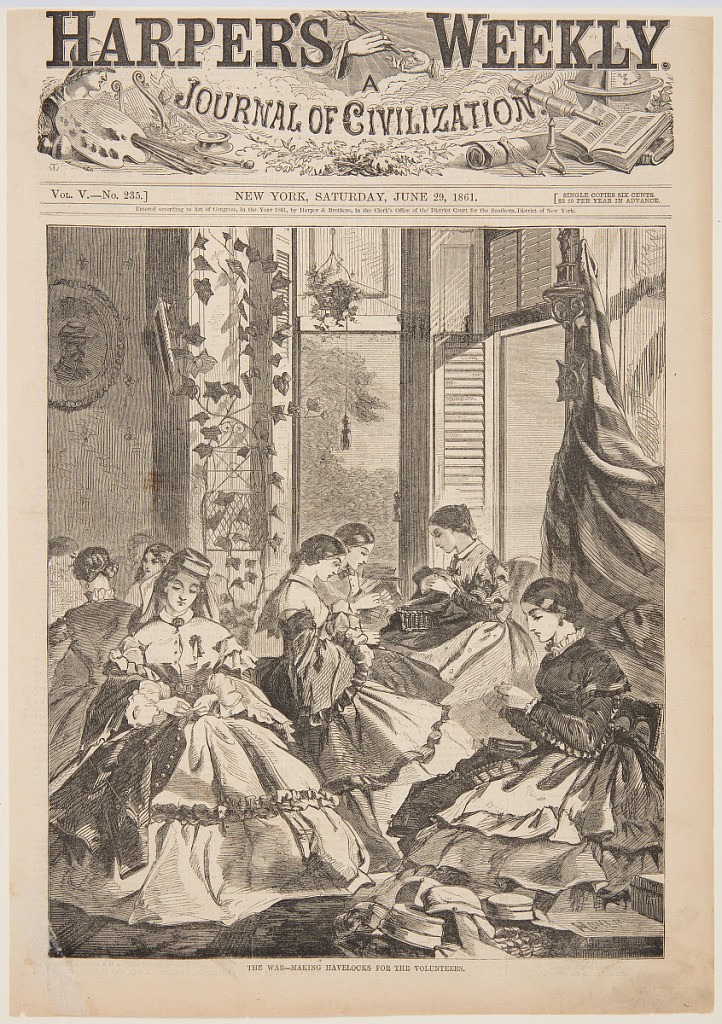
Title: The War - Making Havelocks for the Volunteers, from Harper's Weekly, June 29, 1861, p. 401.
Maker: Winslow Homer, American, 1836–1910
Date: June 29, 1861
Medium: Wood engraving in black ink on newsprint paper.
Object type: Print
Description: Vertical view of an interior with a group of women sewing in the foreground.